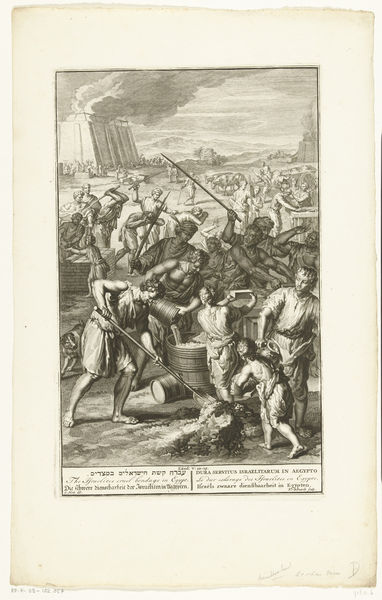
Titel: Israëlieten werken voor de farao
Künstler: Balthasar Bernards
Standort: Amsterdam
Institution: Rijksmuseum
Schlagwörter: gravure, eau, antique, incendie, enfant, meurtre, architecture, palais, travail, baton, feu, soldats, tour, pyramide, antiquite, bataille, battre, guerre, hommes, soldat, fumee, maya, violence, batons, esclavage, persécution, trvail